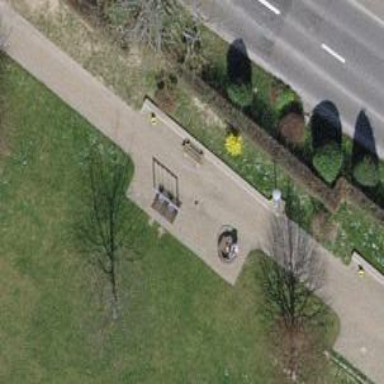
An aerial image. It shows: Playground with swings.